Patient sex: M
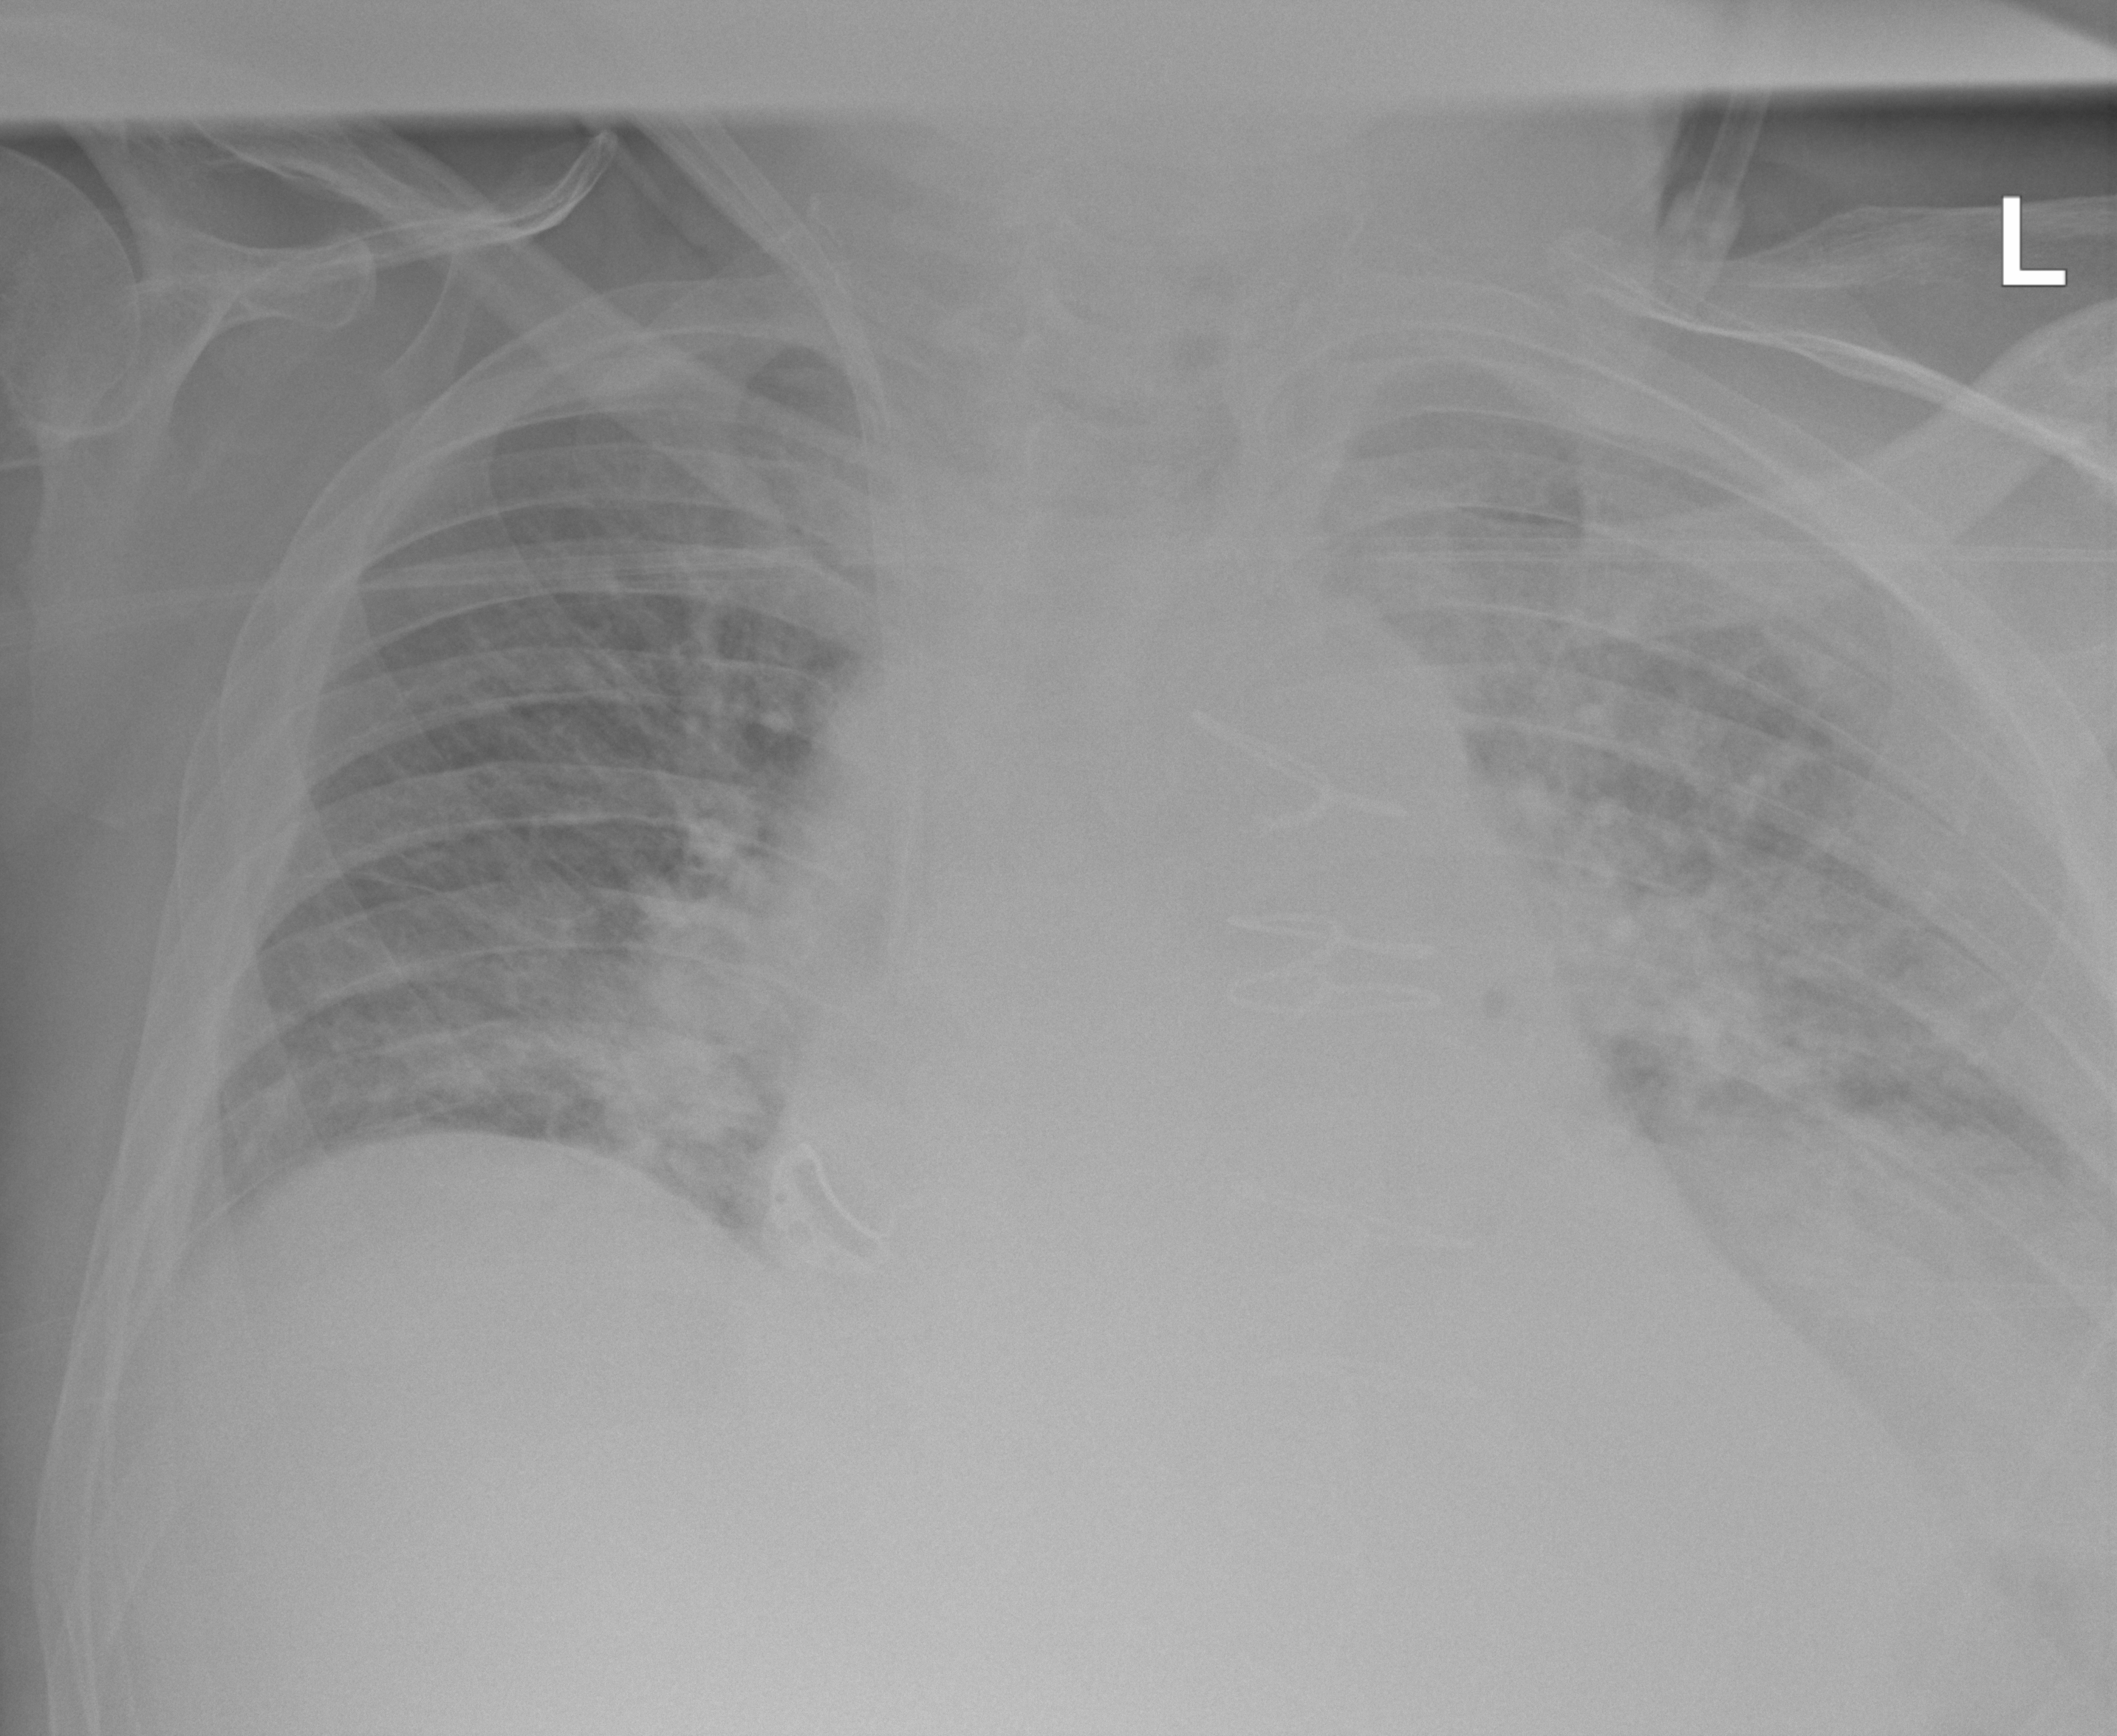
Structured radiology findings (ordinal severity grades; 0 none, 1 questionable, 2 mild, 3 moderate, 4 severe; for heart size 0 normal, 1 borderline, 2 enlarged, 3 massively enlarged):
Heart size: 2
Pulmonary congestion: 2
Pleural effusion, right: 0
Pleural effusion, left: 2
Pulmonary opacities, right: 2
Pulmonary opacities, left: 3
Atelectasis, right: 3
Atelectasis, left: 3